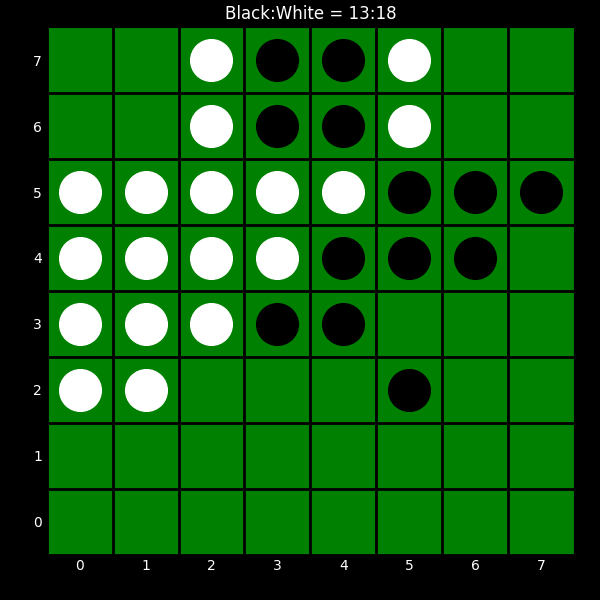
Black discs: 13
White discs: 18